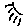
Label: sun